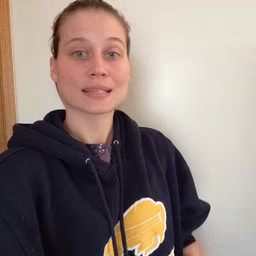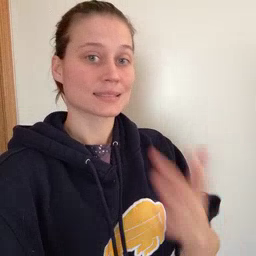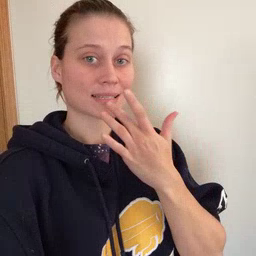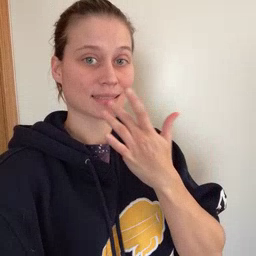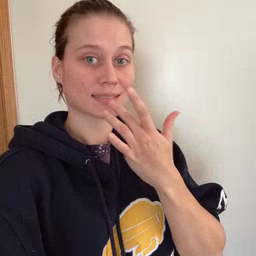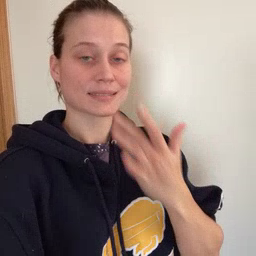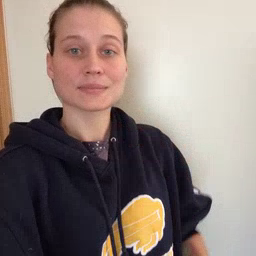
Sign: taste